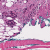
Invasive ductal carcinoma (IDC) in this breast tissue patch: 0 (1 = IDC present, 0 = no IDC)